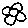
Label: flower